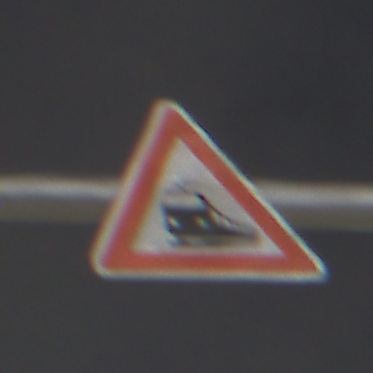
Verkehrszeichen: Bahnuebergang
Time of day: Night
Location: Outdoor (Urban)
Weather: PartlyCloudy
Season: NotSpecified
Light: Artificial